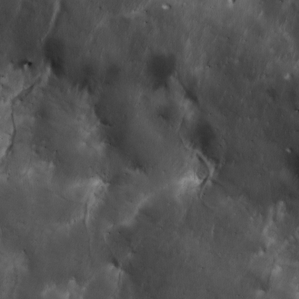
Label: non_frost